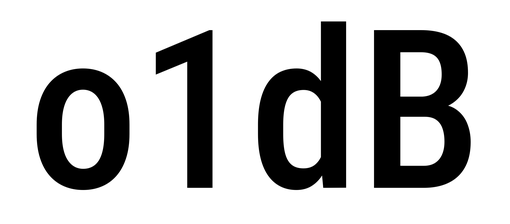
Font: Roboto_Condensed_Medium